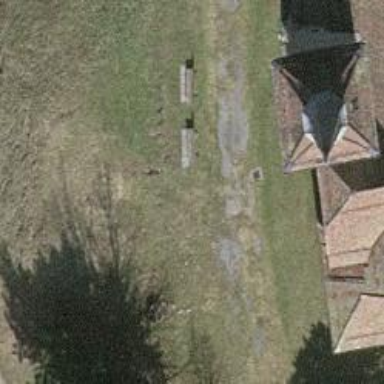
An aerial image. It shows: Bench for seating.